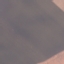
Label: AnnualCrop